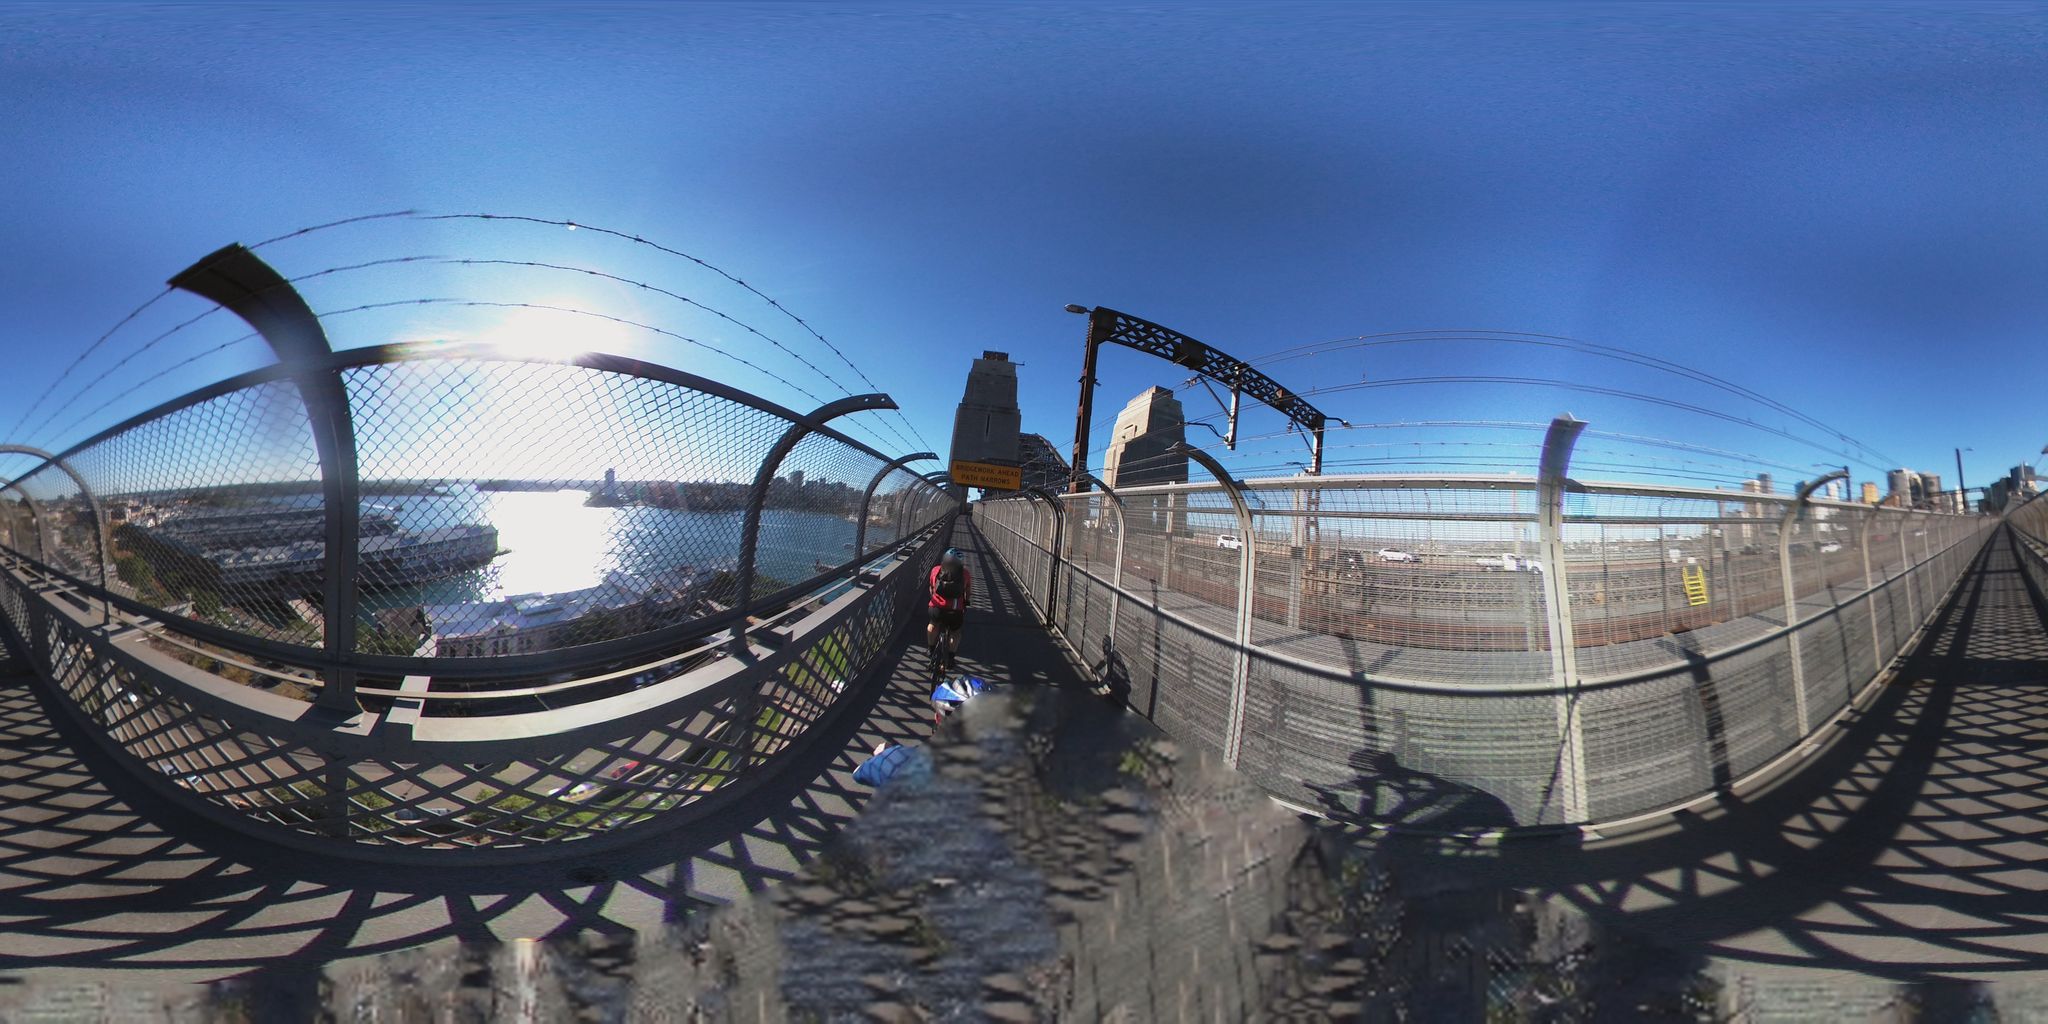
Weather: snowy
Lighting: day
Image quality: good
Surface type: walking surface
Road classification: steps, cycleway
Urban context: urban centre
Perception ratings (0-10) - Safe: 4.36, Lively: 1.14, Beautiful: 1.96, Boring: 3.72, Depressing: 4.83, Wealthy: 4.57